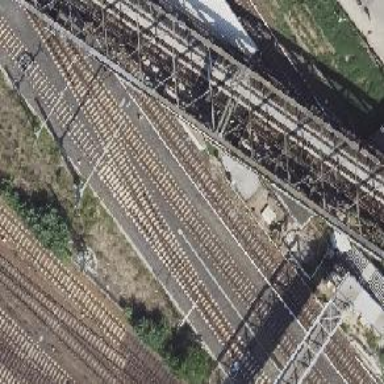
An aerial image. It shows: Railway signal.